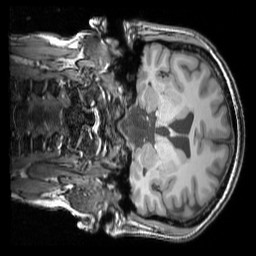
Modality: T1w
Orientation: coronal
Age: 40
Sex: female
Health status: ill
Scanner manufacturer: siemens
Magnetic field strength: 3 T
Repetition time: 1.75 s
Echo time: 0.00418 s